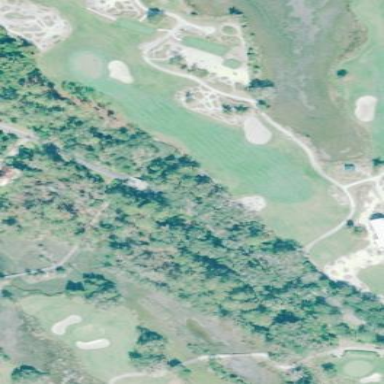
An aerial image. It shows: Golf fairway surrounded by grass.